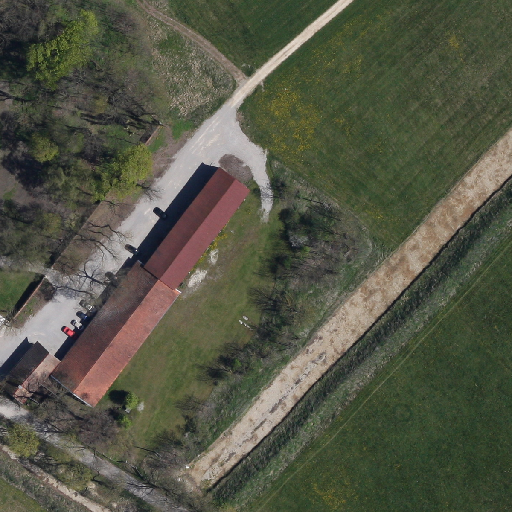
Referring expression: unpaved road